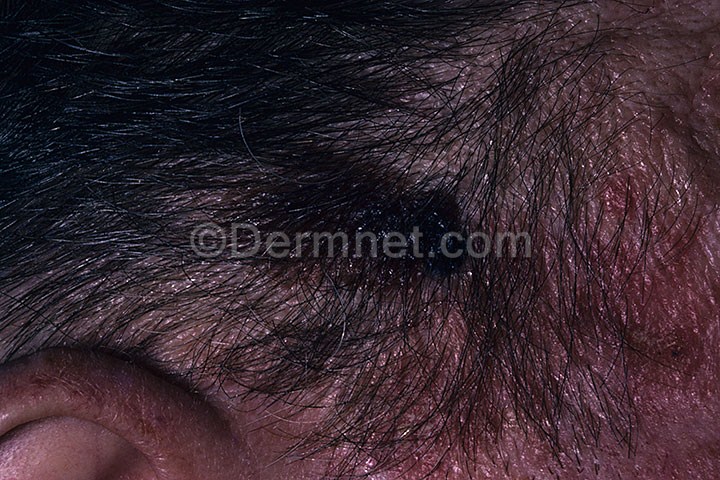
Disease: Melanoma Skin Cancer Nevi and Moles